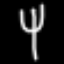
Label: fork